Question: I have an 'ObjectDataProvider' declared on a dictionary:
'''
<ObjectDataProvider x:Key="Resources"
ObjectType="{x:Type const:CultureResources}"
MethodName="GetResourceInstance"/>
'''
And I have a class that wants to find it like this:
'''
m_provider = (ObjectDataProvider) App.Current.FindResource("Resources");
'''
But when it tries to find the Resource, it launches the error
'''
ResourceReferenceKeyNotFoundException
'''
And can't find my resource... Here you have an image on how my project is divided:

The 'Default.xaml' is my default dictionary.
So, why I can't find my 'Resources' element defined on my dictionary?
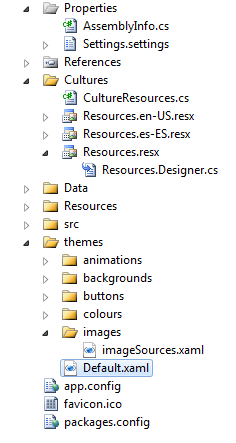
Answer: I need to answer my question, because it was such a weird thing...
At first, I need to say that I had to add my 'Dictionary.xaml' to my 'App.xaml':
'''
<Application.Resources>
<ResourceDictionary>
<ResourceDictionary.MergedDictionaries>
<ResourceDictionary Source="../themes/Default.xaml" />
</ResourceDictionary.MergedDictionaries>
</ResourceDictionary>
</Application.Resources>
'''
For some reason, it wasn't enough to call it on my 'MainWindow.xaml'. So I erased it from my 'MainWindow.xaml' and added it to 'App.xaml', but I couldn't have them inserted in both sides. That was the part that I couldn't see clearly...